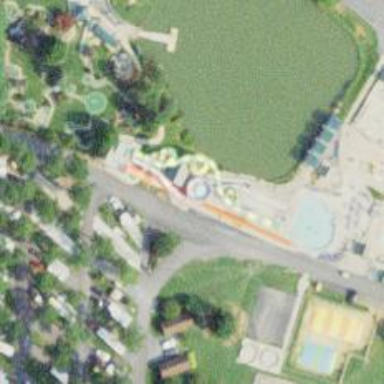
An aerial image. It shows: Water slide attraction.